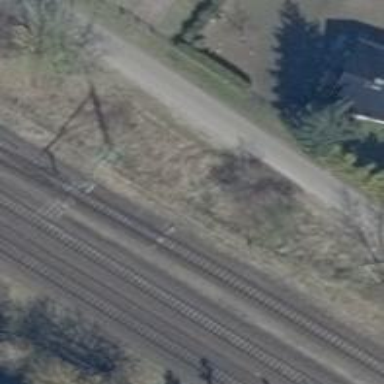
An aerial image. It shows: Railway switch.